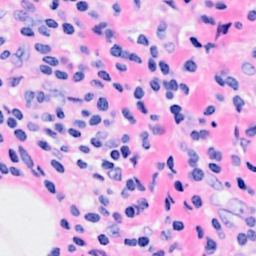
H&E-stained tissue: Breast